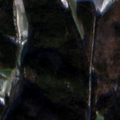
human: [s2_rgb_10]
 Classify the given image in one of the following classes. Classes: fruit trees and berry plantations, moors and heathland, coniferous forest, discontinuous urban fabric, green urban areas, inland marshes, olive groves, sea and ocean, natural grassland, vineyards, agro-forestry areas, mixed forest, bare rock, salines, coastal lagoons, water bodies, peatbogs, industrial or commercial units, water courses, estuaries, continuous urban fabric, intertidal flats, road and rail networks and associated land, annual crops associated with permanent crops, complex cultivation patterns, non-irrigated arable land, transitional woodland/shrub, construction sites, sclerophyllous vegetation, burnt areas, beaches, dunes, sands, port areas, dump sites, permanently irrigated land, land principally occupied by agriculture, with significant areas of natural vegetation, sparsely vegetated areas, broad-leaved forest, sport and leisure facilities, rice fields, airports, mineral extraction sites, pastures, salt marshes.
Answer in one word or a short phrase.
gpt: non-irrigated arable land, complex cultivation patterns, land principally occupied by agriculture, with significant areas of natural vegetation, broad-leaved forest, coniferous forest, mixed forest